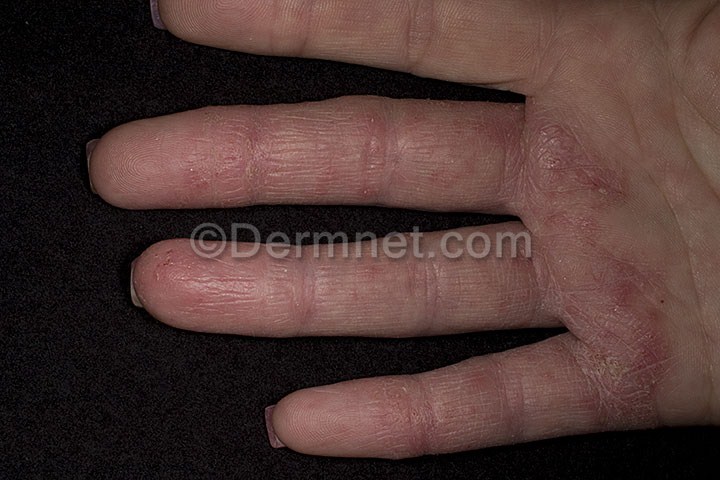
Disease: Eczema Photos